Platform: macOS
Application: Chrome
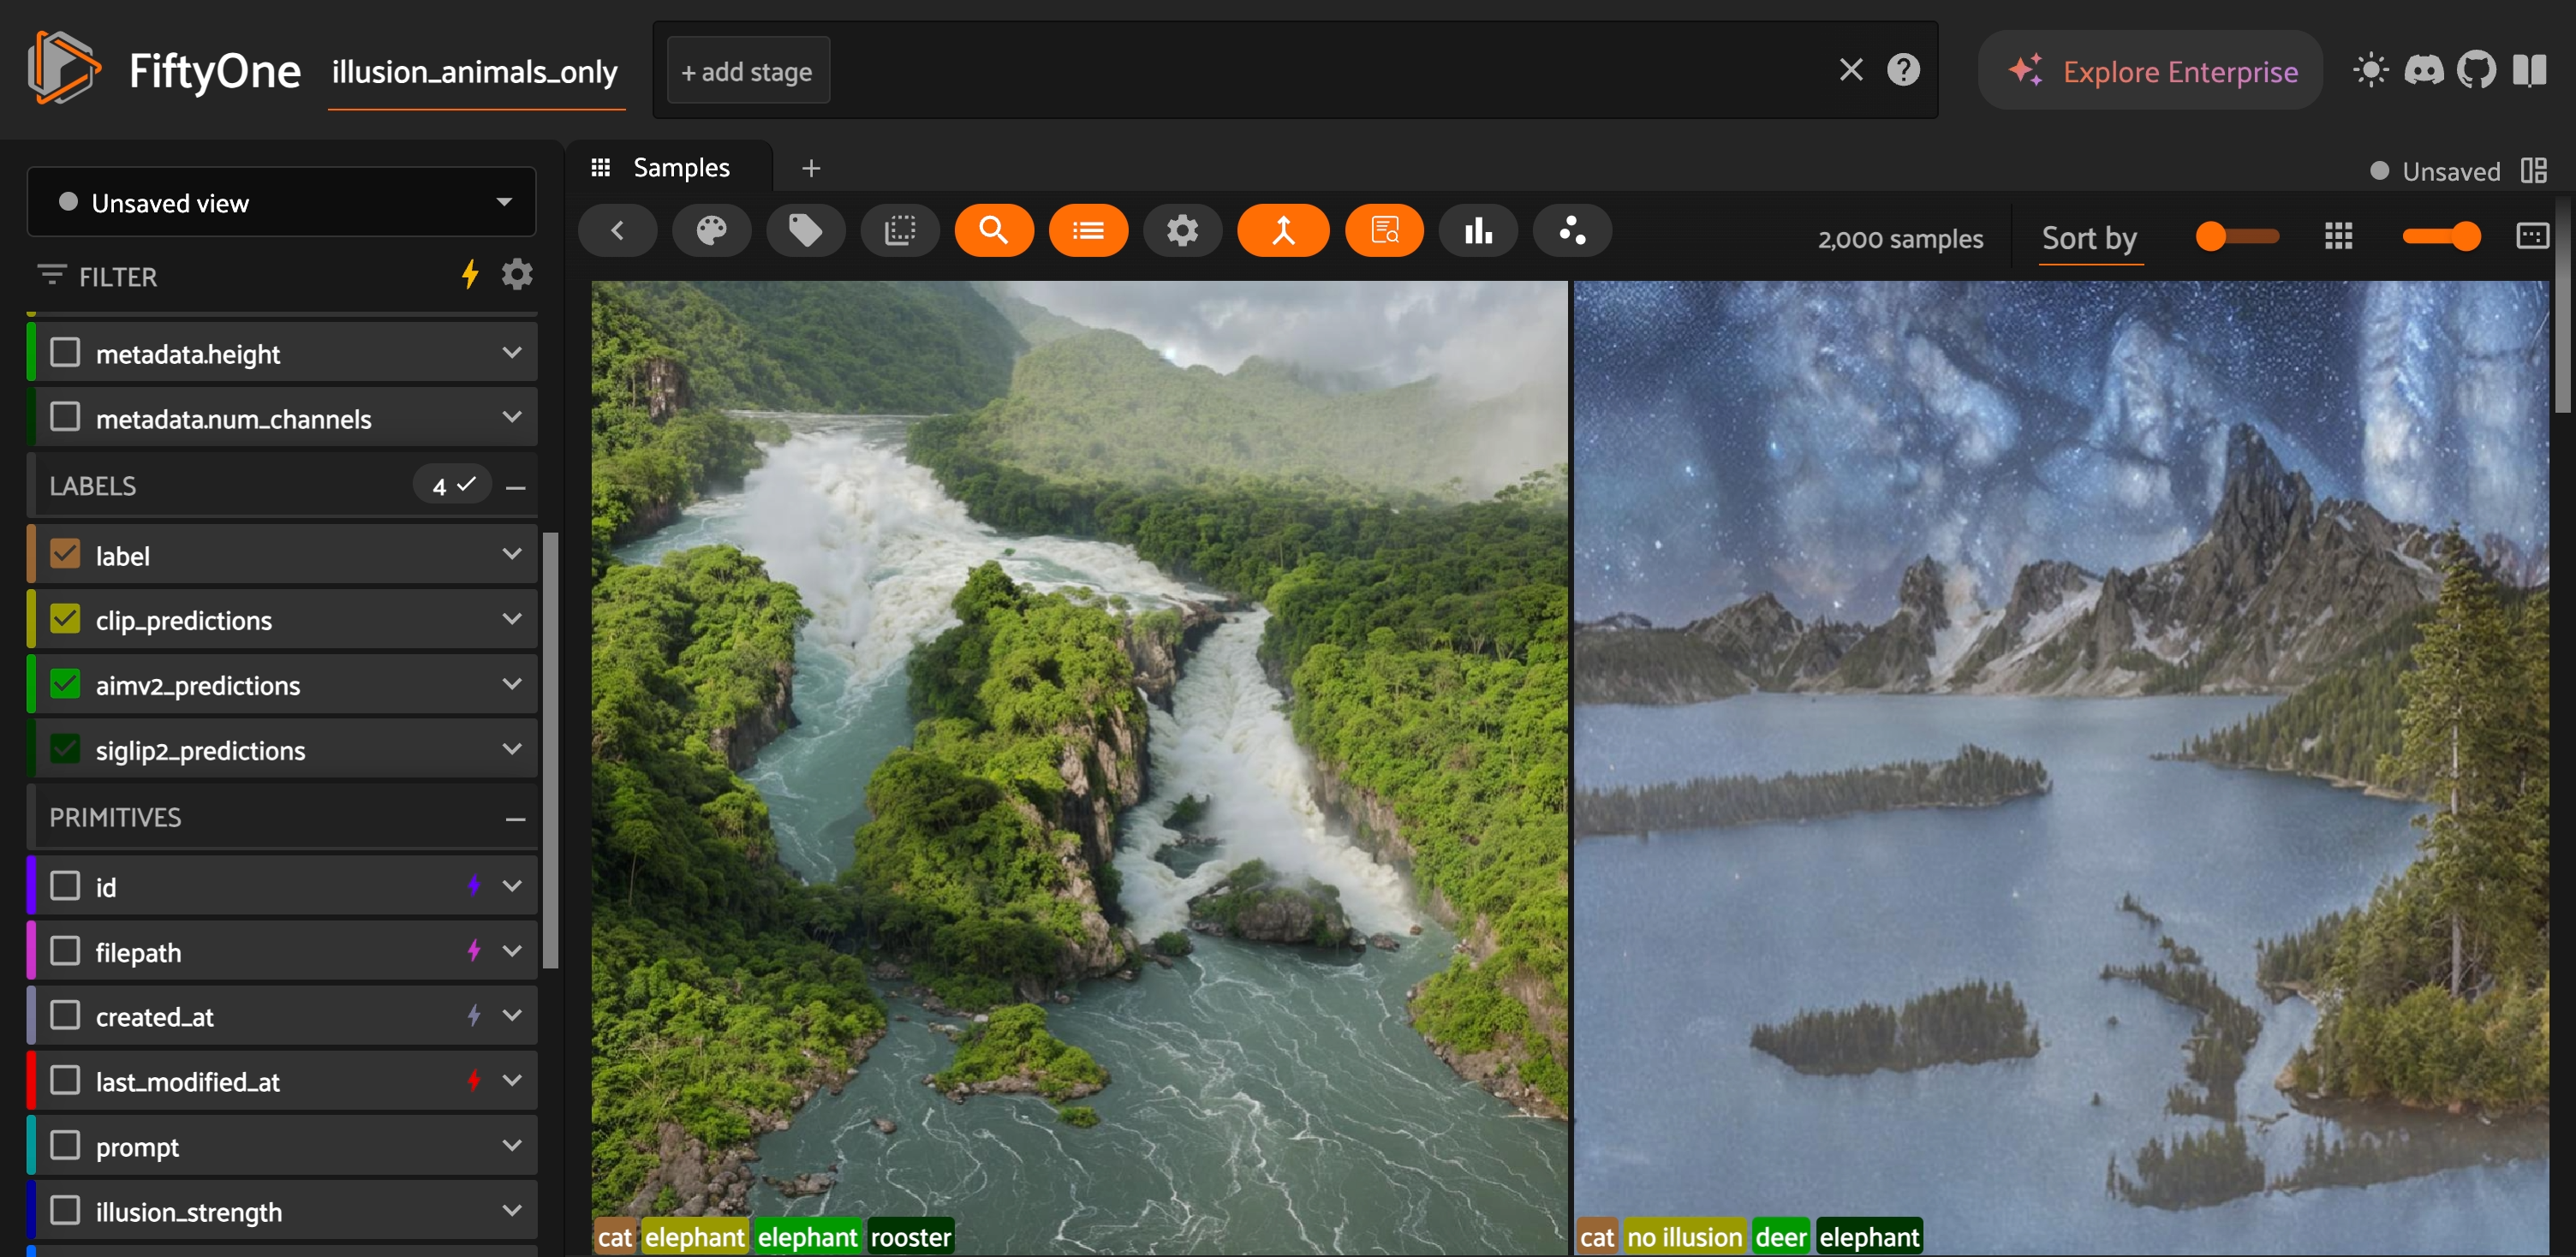
task_description: Show available filter options for the clip_predictions field in the labels group
action_type: click
element_info: Icon
steps_since_start: 1